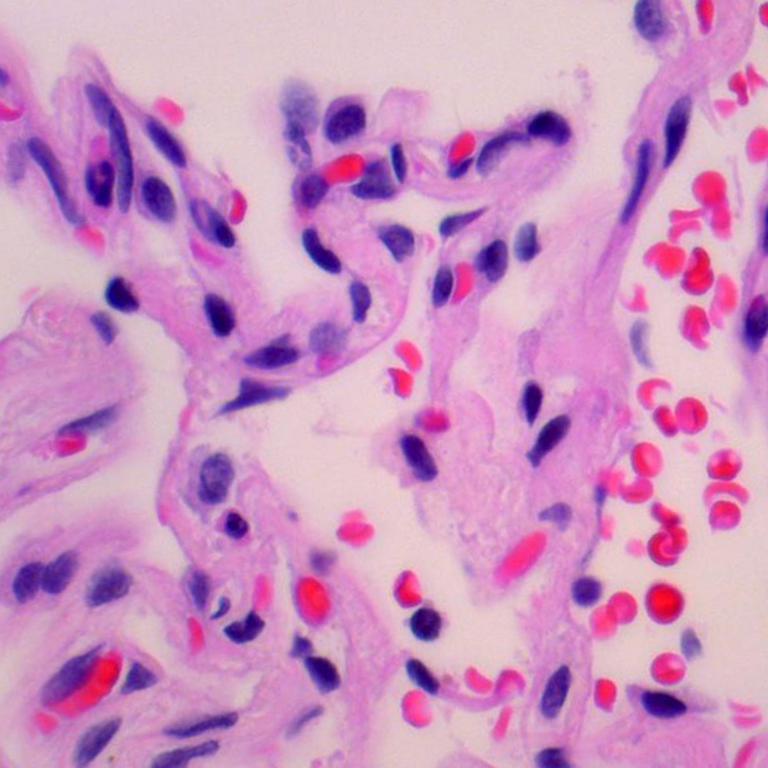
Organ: lung
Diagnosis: benign